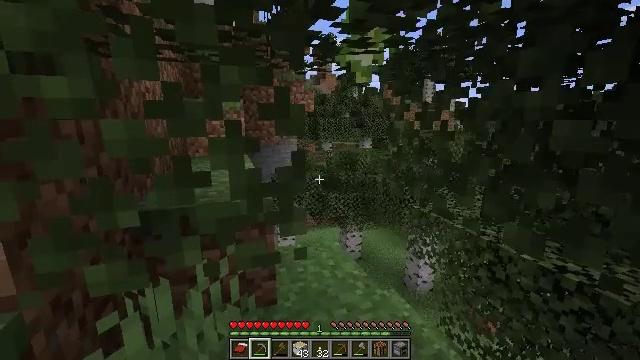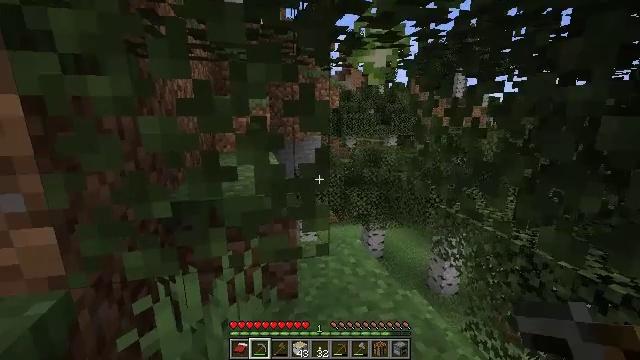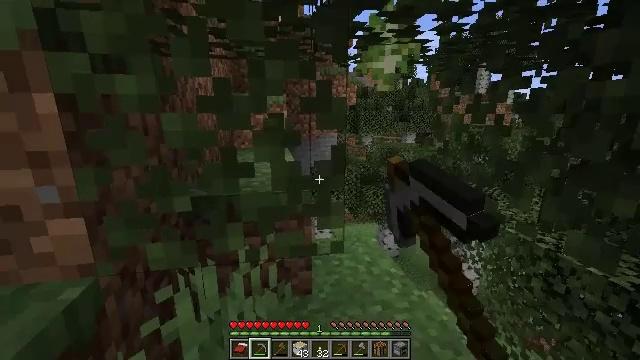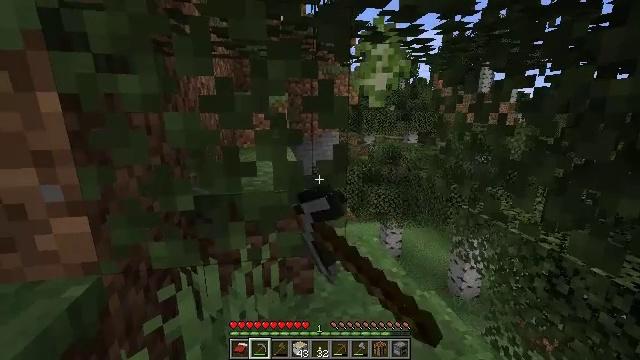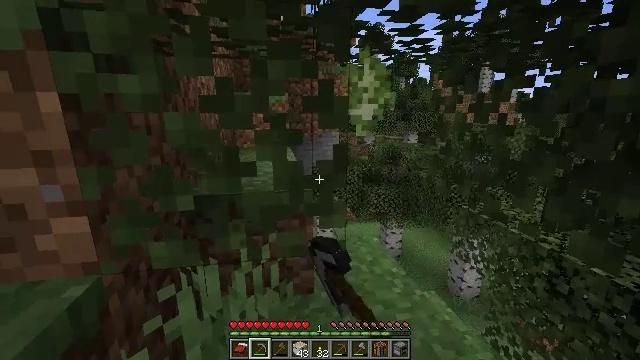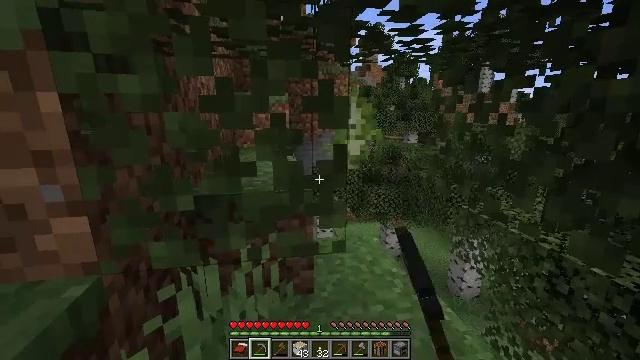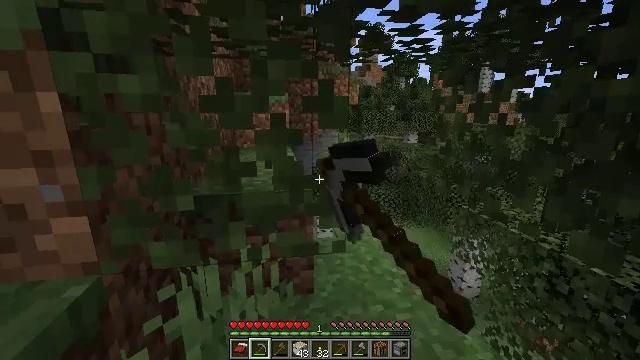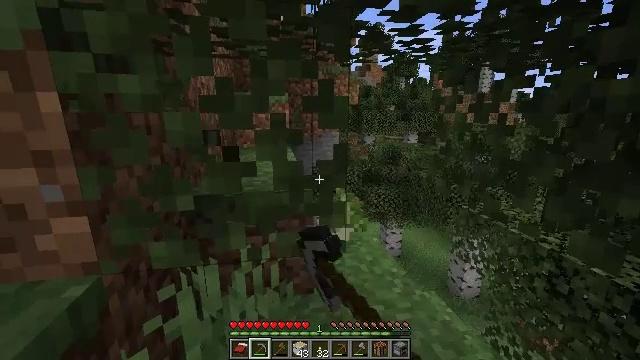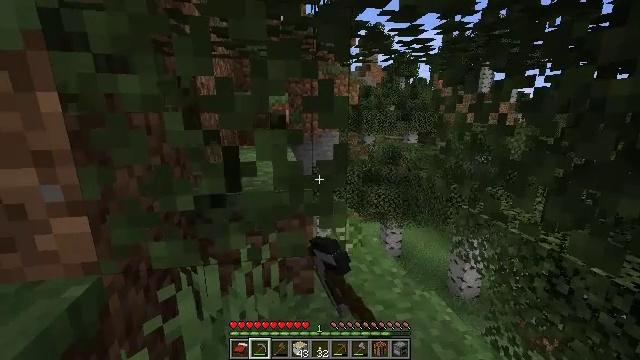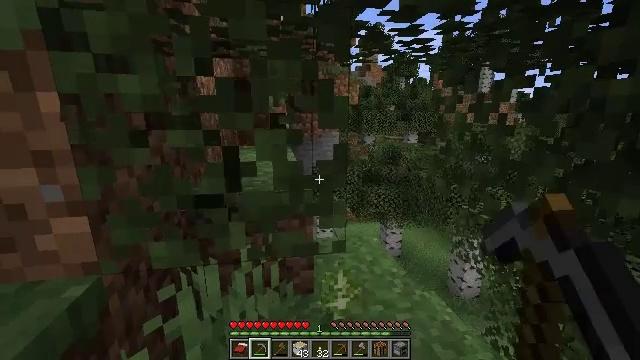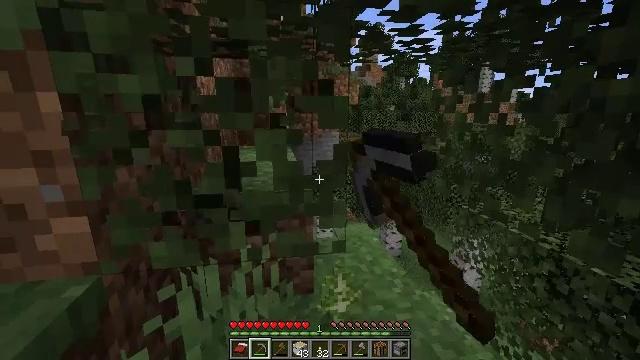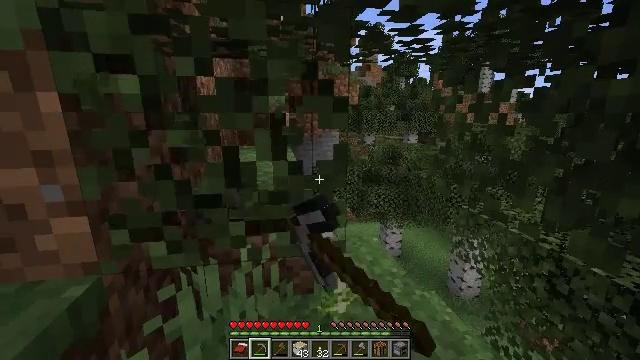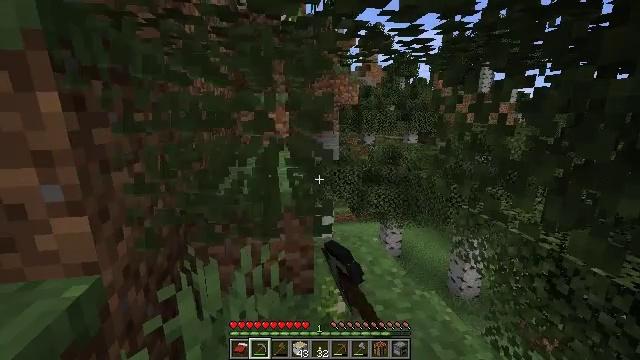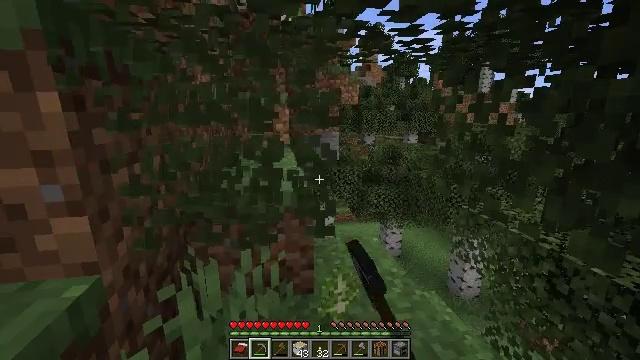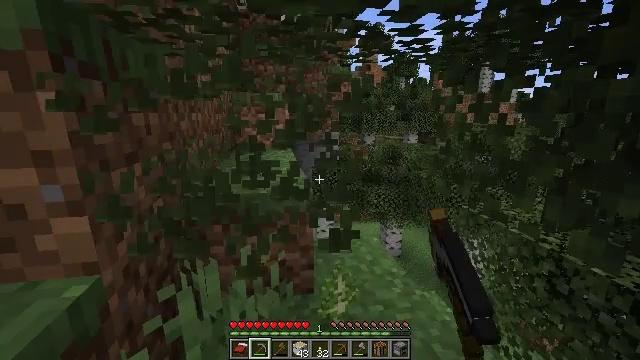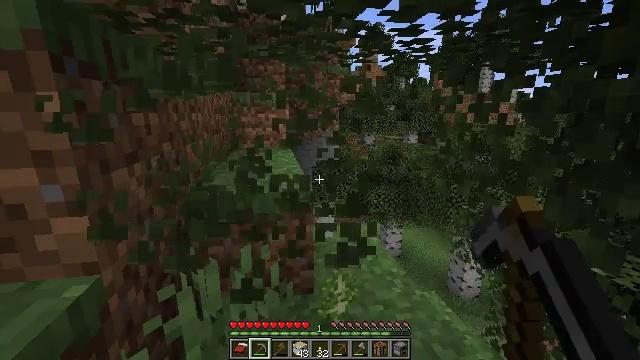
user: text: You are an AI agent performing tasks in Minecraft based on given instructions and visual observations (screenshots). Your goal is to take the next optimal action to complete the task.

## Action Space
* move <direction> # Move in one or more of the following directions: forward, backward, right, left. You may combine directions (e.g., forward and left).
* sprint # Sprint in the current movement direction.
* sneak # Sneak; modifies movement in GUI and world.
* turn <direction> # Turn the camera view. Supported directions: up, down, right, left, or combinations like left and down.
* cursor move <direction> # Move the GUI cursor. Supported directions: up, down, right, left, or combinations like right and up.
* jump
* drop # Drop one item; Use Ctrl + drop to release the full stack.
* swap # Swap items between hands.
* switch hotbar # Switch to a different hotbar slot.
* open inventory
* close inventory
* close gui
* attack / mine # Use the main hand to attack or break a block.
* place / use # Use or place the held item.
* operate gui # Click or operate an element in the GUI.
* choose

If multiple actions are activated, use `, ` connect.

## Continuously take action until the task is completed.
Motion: motion action
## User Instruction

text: Break the birch leaves block.
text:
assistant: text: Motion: turn left, attack / mine
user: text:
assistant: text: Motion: turn left, attack / mine
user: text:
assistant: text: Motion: attack / mine
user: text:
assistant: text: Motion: attack / mine
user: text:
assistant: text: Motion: attack / mine
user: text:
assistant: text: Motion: attack / mine
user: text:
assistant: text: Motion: attack / mine
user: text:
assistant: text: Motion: attack / mine
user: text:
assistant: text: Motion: attack / mine
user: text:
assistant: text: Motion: attack / mine
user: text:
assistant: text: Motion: attack / mine
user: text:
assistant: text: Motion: attack / mine
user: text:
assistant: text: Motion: attack / mine
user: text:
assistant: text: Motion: attack / mine
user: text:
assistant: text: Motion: attack / mine
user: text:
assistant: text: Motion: attack / mine
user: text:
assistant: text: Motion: attack / mine
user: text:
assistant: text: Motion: no_op